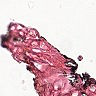
Metastatic tissue present: no